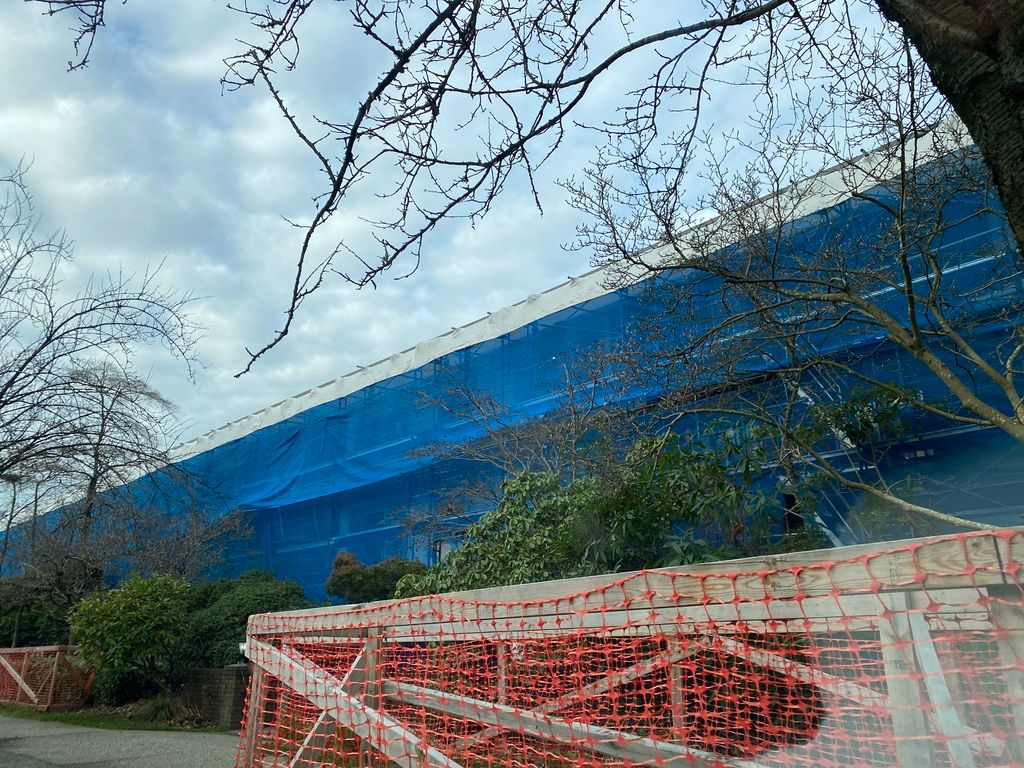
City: vancouver